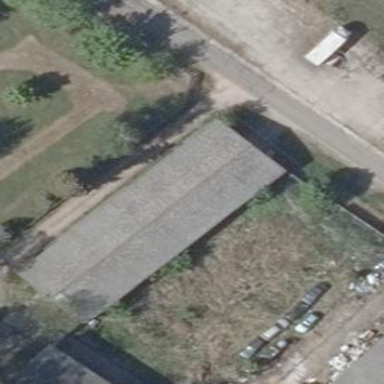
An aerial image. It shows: Gabled grey-colored farm auxiliary building with the roof oriented along its structure.